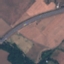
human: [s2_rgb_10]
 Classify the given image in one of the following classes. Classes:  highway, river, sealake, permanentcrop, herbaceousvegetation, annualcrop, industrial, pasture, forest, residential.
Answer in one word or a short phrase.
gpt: Highway